【题型】填空题　【知识点】解析几何　【难度】medium
某建筑物内一个水平直角型过道如图所示，两过道的宽度均为3米，有一个水平截面为矩形的设备需要水平通过直角型过道．若该设备水平截面矩形的宽$BC$为1米，则该设备能水平通过直角型过道的长$AB$不超过\underline{\quad\quad}米．

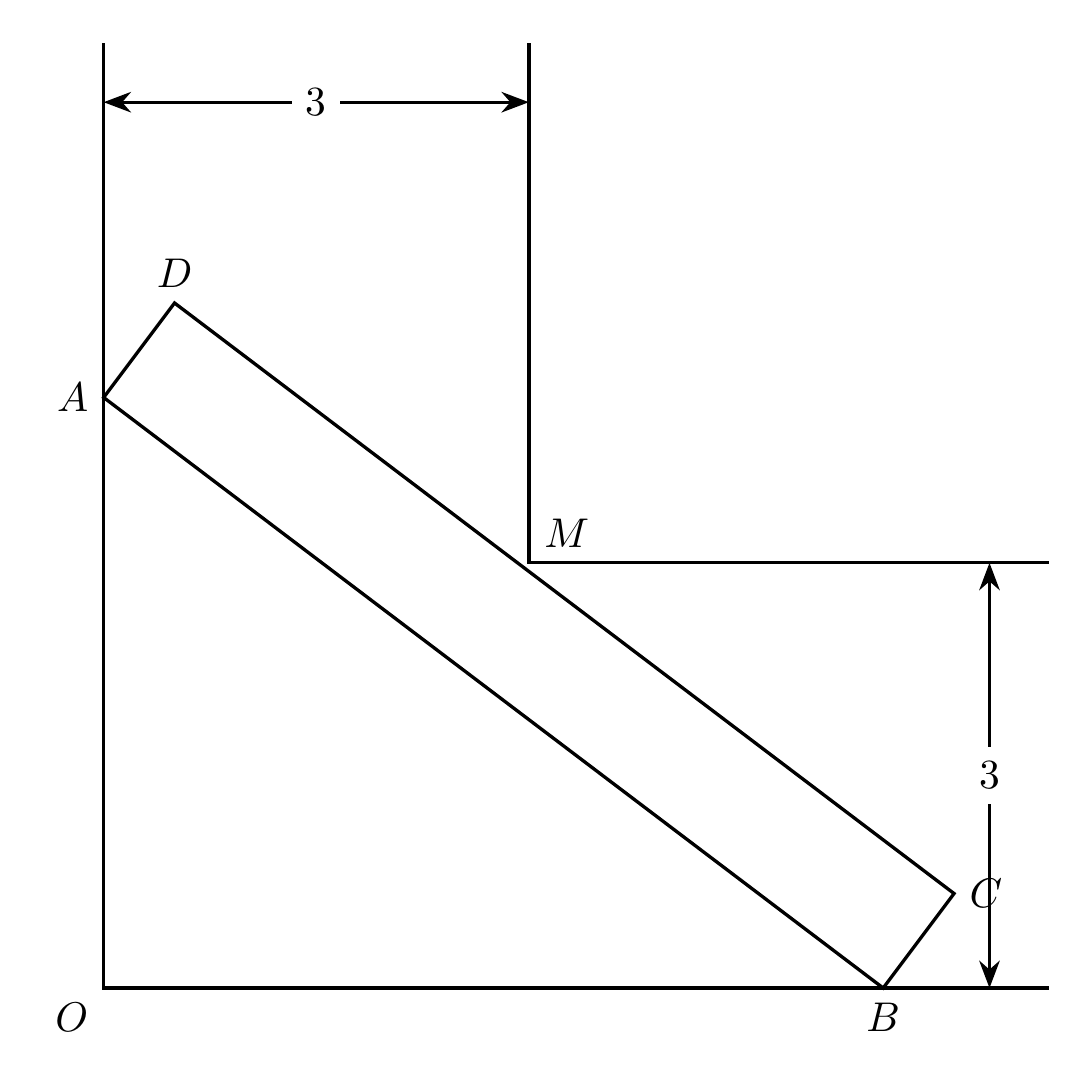
【解答】

【答案】$6\sqrt{2}-2$

【分析】建立平面直角坐标系，利用直线$AB$的方程求得设备的长$AB$的表达式，再利用均值定理求得$AB$的最小值，进而得到该设备能水平通过直角型过道时$AB$不超过的值。

【详解】分别以$OB,OA$所在直线为$x,y$轴建立平面直角坐标系如图，\\
则$M(3,3)$，令$A(0,b),B(a,0),(a>0,b>0)$，\\
则直线$AB$的方程为$\dfrac{x}{a}+\dfrac{y}{b}=1$，\\
则$M$在直线$AB$的上方，且$M$到直线$AB$的距离为1，

即
\[
\begin{cases}
\dfrac{3}{a}+\dfrac{3}{b}>1 \\
\dfrac{\left|\dfrac{3}{a}+\dfrac{3}{b}-1\right|}{\sqrt{\left(\dfrac{1}{a}\right)^2+\left(\dfrac{1}{b}\right)^2}}=1
\end{cases},
\quad
\text{则} \quad
\dfrac{3}{a}+\dfrac{3}{b}-1=\sqrt{\left(\dfrac{1}{a}\right)^2+\left(\dfrac{1}{b}\right)^2},
\]

整理得$\sqrt{a^2+b^2}=3(a+b)-ab$，

设$|AB|=r,\angle OAB=\theta,\ (r>0,\theta\in\left[0,\dfrac{\pi}{2}\right])$，则$a=r\sin\theta,b=r\cos\theta$，

则$\sqrt{a^2+b^2}=3(a+b)-ab$可化为$r=3r(\sin\theta+\cos\theta)-r^2\sin\theta\cos\theta$，

令$t=\sin\theta+\cos\theta\ \left(\theta\in\left[0,\dfrac{\pi}{2}\right]\right)$，则$t=\sqrt{2}\sin\left(\theta+\dfrac{\pi}{4}\right)\in[1,\sqrt{2}]$，则
\[
\begin{aligned}
r&=\dfrac{3(\sin\theta+\cos\theta)-1}{\sin\theta\cos\theta}=\dfrac{3t-1}{\dfrac{t^2-1}{2}}=2\times\dfrac{1}{\dfrac{1}{9}(3t-1)+\dfrac{2}{9}\dfrac{8}{3t-1}}\\
&=\dfrac{18}{(3t-1)-\dfrac{8}{3t-1}+2},
\end{aligned}
\]

由$t\in[1,\sqrt{2}]$，得$3t-1\in[2,3\sqrt{2}-1]$，

又$y=x-\dfrac{8}{x}+2$在$[2,3\sqrt{2}-1]$上单调递增，

则$(3t-1)-\dfrac{8}{3t-1}+2\le 3\sqrt{2}-1-\dfrac{8}{3\sqrt{2}-1}+2=\dfrac{9}{3\sqrt{2}-1}$，

则$\dfrac{18}{(3t-1)-\dfrac{8}{3t-1}+2}\ge 2(3\sqrt{2}-1)$（当且仅当$t=\sqrt{2}$时等号成立）

则该设备能水平通过直角型过道的长$AB$不超过$2(3\sqrt{2}-1)$米

故答案为：$2(3\sqrt{2}-1)$

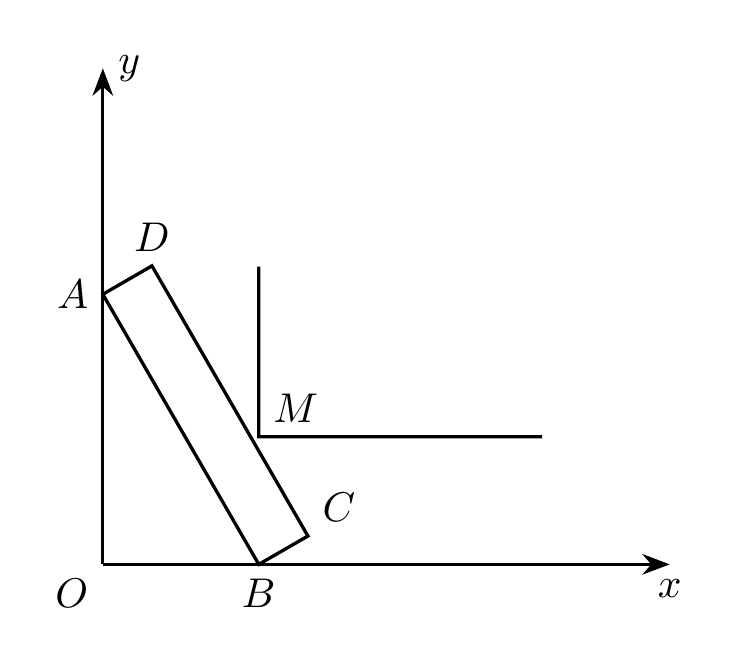